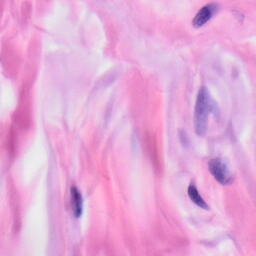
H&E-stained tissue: Skin